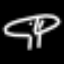
Label: mushroom